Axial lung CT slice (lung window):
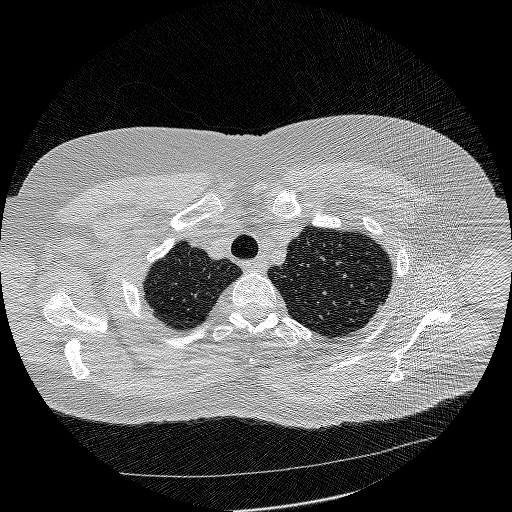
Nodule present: no